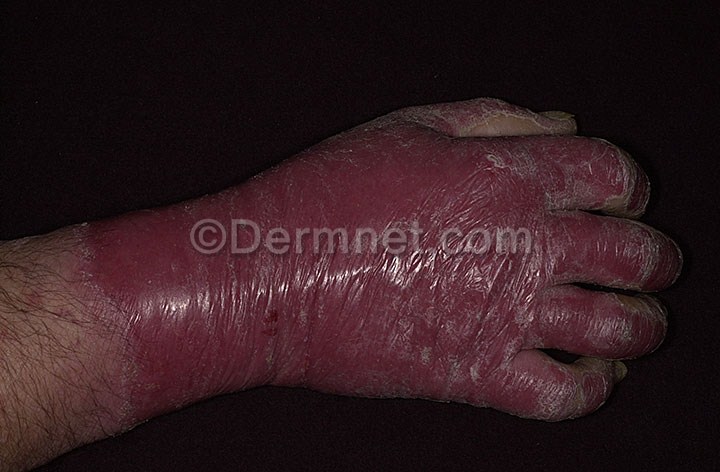
Disease: Psoriasis pictures Lichen Planus and related diseases